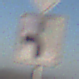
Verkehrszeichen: VerlaufVorfahrtsstrasse5
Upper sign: Vorfahrtsstrasse
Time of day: MorningAfternoon
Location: Outdoor (Nature)
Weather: Clear
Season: Winter
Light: Natural